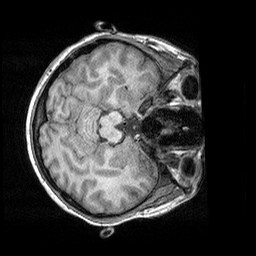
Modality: T1w
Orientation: axial
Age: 23
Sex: female
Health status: healthy
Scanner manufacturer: siemens
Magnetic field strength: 3 T
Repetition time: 2.3 s
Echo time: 0.00303 s